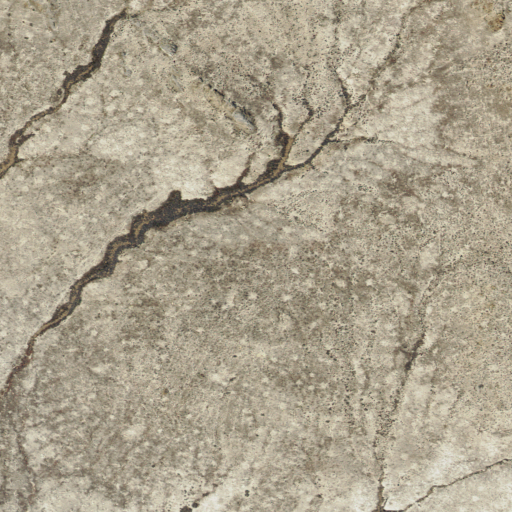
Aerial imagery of valley in Utah named Puddle Valley containing only shrub